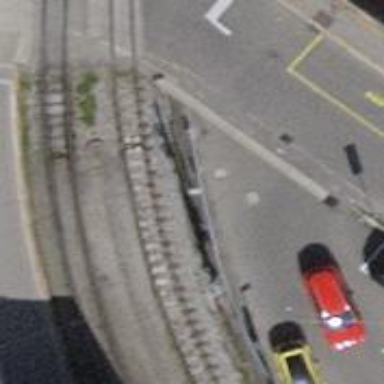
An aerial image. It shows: Narrow-gauge railway siding with contact lines for electrification.